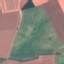
Land use / land cover: AnnualCrop